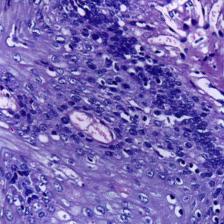
Diagnosis: Normal